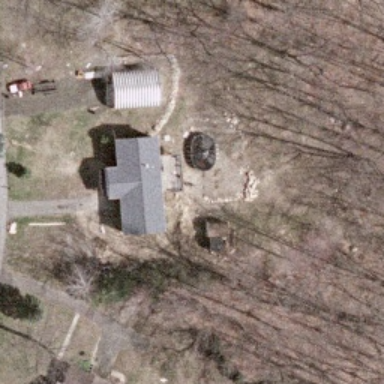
A house is surrounded by withered plants and lawn in the sparse residential area .